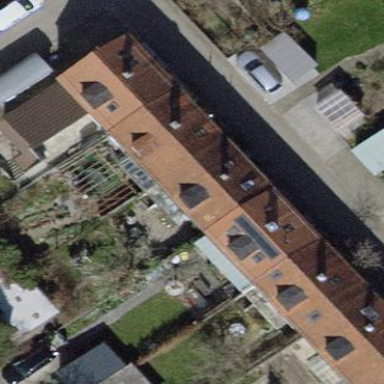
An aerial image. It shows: Gabled-roof house with tile roofing.